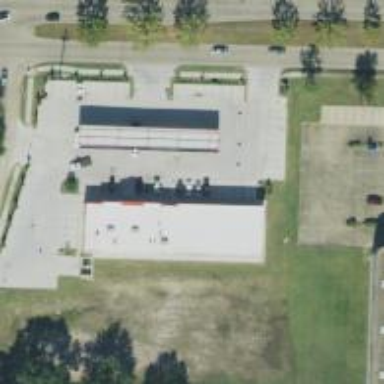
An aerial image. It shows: Convenience shop.